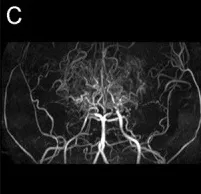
Neuroimaging findings in patient 1. (C) Magnetic resonance cerebral angiography revealed severe stenosis in the proximal circle of Willis, with numerous collateral vessels.
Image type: radiology (mri)